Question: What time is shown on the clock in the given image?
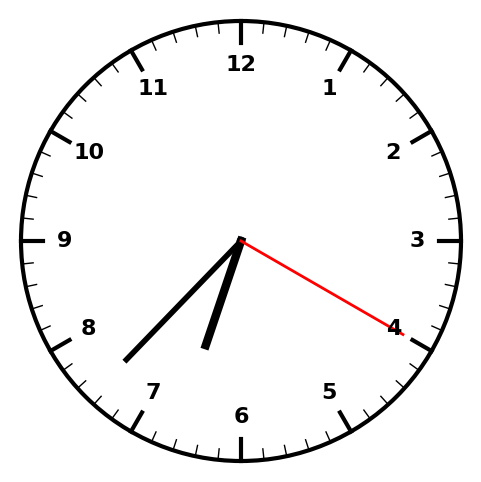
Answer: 06:37:20